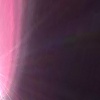
Label: sunburn